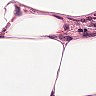
Metastatic tissue present: no